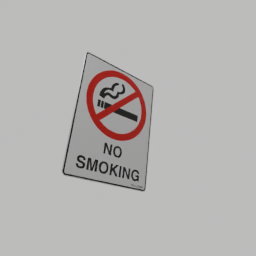
Label: decoration